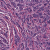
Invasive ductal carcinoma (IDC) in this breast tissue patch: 1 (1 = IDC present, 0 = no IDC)